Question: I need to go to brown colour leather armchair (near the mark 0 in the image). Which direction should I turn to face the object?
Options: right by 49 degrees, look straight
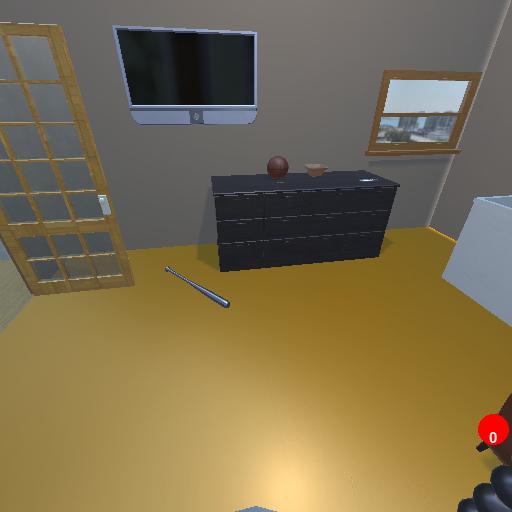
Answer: right by 49 degrees